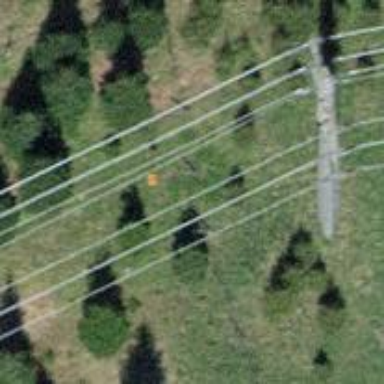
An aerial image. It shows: Pole with roof cover.